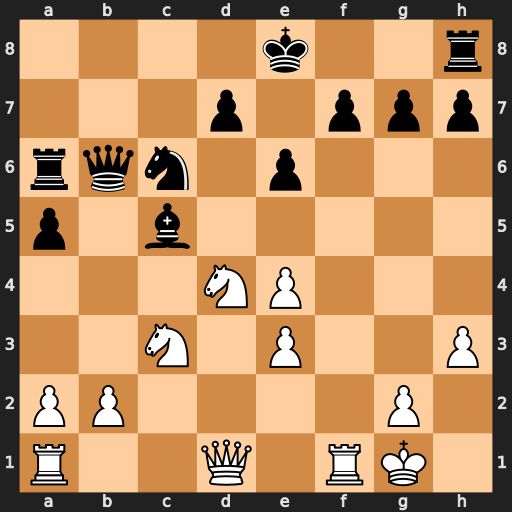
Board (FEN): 4k2r/3p1ppp/rqn1p3/p1b5/3NP3/2N1P2P/PP4P1/R2Q1RK1
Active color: w
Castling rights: k
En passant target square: -
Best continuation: Na4 Bxd4 Nxb6